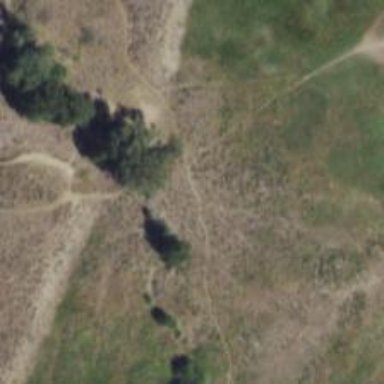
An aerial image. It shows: Trail path.